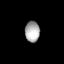
Tissue: lung
Cell type: Endothelial cells
Senescence score: 0.699
Nuclear area (px): 295
Mean DAPI intensity: 172.159